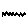
Label: zigzag